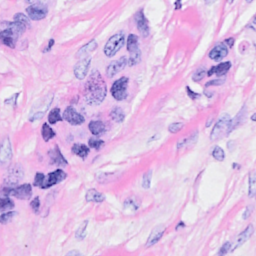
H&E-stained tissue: Breast